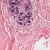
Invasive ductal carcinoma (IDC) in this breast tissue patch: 0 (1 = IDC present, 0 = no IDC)